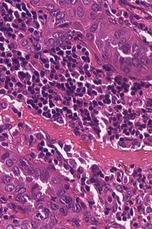
Tumor epithelial tissue: yes
Tumor-associated stroma tissue: yes
Normal tissue: no